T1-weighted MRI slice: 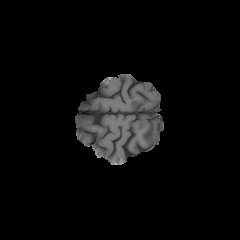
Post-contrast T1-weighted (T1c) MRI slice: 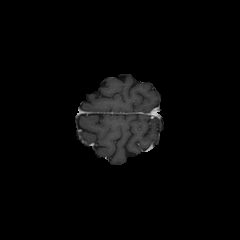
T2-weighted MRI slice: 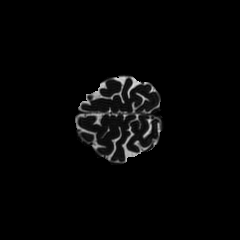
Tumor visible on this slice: no